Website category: university
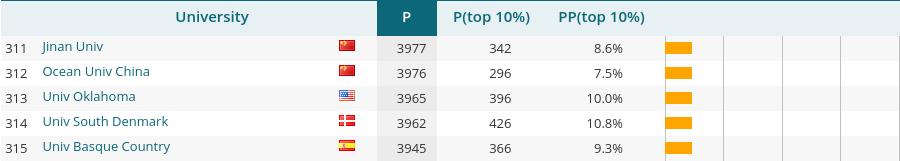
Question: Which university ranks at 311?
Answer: Jinan Univ

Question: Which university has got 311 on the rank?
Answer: Jinan Univ

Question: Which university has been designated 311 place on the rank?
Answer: Jinan Univ

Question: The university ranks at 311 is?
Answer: Jinan Univ

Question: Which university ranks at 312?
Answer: Ocean Univ China

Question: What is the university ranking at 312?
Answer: Ocean Univ China

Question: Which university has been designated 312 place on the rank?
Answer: Ocean Univ China

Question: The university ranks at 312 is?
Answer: Ocean Univ China

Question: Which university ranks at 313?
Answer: Univ Oklahoma

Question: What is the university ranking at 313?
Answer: Univ Oklahoma

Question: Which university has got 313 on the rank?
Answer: Univ Oklahoma

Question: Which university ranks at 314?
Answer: Univ South Denmark

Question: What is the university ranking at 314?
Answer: Univ South Denmark

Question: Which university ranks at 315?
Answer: Univ Basque Country

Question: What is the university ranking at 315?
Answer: Univ Basque Country

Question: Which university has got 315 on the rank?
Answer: Univ Basque Country

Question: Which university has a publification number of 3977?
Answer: Jinan Univ

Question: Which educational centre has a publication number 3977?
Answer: Jinan Univ

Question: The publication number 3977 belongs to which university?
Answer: Jinan Univ

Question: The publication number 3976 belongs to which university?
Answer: Ocean Univ China

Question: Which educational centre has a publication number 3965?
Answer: Univ Oklahoma

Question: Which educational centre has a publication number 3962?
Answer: Univ South Denmark

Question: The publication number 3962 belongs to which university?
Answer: Univ South Denmark

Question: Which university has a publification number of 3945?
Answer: Univ Basque Country

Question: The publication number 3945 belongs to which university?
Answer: Univ Basque Country

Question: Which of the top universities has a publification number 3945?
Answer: Univ Basque Country

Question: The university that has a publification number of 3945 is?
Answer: Univ Basque Country

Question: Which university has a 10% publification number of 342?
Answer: Jinan Univ

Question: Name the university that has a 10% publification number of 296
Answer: Ocean Univ China

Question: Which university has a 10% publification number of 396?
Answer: Univ Oklahoma

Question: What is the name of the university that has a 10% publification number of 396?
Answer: Univ Oklahoma

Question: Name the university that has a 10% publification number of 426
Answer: Univ South Denmark

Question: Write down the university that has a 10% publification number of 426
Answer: Univ South Denmark

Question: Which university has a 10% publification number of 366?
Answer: Univ Basque Country